Question: I am setting up a UDP socket and trying to bind what should be a valid network broadcast address to it (192.168.202.255 : 23456), but 'bind' fails with error <URL>. If I use a localhost broadcast address, 127.0.0.255, it succeeds.
<URL>." But I this address, 192.168.202.255, should be a valid broadcast address because of the following entry when running 'ipconfig':

What might be the problem?
## Code
I am new to Winsock programming and am probably making an elementary error, but I can't find it. The code I have so far is:
'''
m_ulAddress = ParseIPAddress(strAddress);
// Winsock 2.2 is supported in XP
const WORD wVersionRequested = MAKEWORD(2, 2);
WSADATA oWSAData;
const int iError = WSAStartup(wVersionRequested, &oWSAData);
if (iError != 0) {
PrintLine(L"Error starting the network connection: WSAStartup error " + IntToStr(iError));
} else if (LOBYTE(oWSAData.wVersion) != 2 || HIBYTE(oWSAData.wVersion) != 2) {
PrintLine(L"Error finding version 2.2 of Winsock; got version " + IntToStr(LOBYTE(oWSAData.wVersion)) + L"." + IntToStr(HIBYTE(oWSAData.wVersion)));
} else {
m_oSocket = socket(AF_INET, SOCK_DGRAM /*UDP*/, IPPROTO_UDP);
if (m_oSocket == INVALID_SOCKET) {
PrintLine(L"Error creating the network socket");
} else {
// Socket needs to be able to send broadcast messages
int iBroadcast = true; // docs say int sized, but boolean values
if (setsockopt(m_oSocket, SOL_SOCKET, SO_BROADCAST, (const char*)&iBroadcast, sizeof(iBroadcast)) != 0) {
PrintLine(L"Error setting socket to allow broadcast addresses; error " + IntToStr(WSAGetLastError()));
} else {
m_oServer.sin_family = AF_INET;
m_oServer.sin_port = m_iPort;
m_oServer.sin_addr.S_un.S_addr = m_ulAddress;
// !!! This is the failing call
if (bind(m_oSocket, (sockaddr*)&m_oServer, sizeof(m_oServer)) == -1) {
PrintLine(L"Error binding address " + String(strAddress.c_str()) + L":" + IntToStr(m_iPort) + L" to socket; error " + IntToStr(WSAGetLastError()));
} else {
m_bInitialisedOk = true;
}
}
}
}
'''
## Comments
'ParseIPAddress' is a wrapper around 'inet_addr'; inspecting the value of 'm_oServer.sin_addr.S_un.S_addr' it appears to be correct. 'm_oSocket' is a 'SOCKET'. I added the call to 'setsockopt' since you can't broadcast via anything but TCP by default (see the <URL> string.
The <URL> states that "If a socket is opened, a setsockopt call is made, and then a sendto call is made, Windows Sockets performs an implicit bind function call." This implies that 'bind' is not needed at all. If I omit the call, then calling 'sendto' like so:
'''
const int iLengthBytes = strMessage.length() * sizeof(char); // Narrow string
const int iSentBytes = sendto(m_oSocket, strMessage.c_str(), iLengthBytes, 0, (sockaddr*)&m_oServer, sizeof(m_oServer));
if (iSentBytes != iLengthBytes) {
PrintLine(L"Error sending network message; error: " + IntToStr(WSAGetLastError()));
'''
fails with error 10047, <URL>
The output of 'netsh winsock show catalog' <URL> is lengthy but does include several entries mentioning UDP and IPv4.
A possible complication is that this is running in a VMWare Fusion host; Fusion does have an odd setup for networks. I also have a Cisco VPN configured running back to my office. Connecting and disconnecting this makes no difference.
One thing that seems dodgy to me is hard-casting the 'SOCKET' m_oSocket to 'sockaddr', but this seems to be normal practice for Winsock programming when I've been reading examples. Reading up it may be required since the underlying interpretation depends on the protocol family. It seems a potential source of error, but I'm not sure how to avoid it.
Any ideas? I am stumped :)
## Setup
- - <URL>-
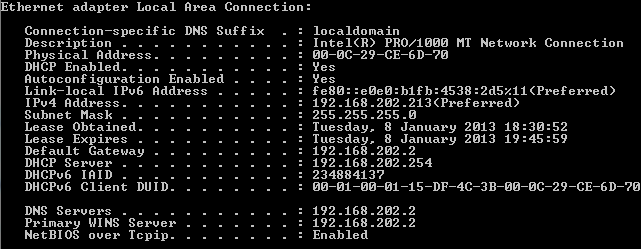
Answer: Much confusion here. I'll address it point by point for your edification, but if you just want working code, skip to the end.
> '// Winsock 2.2 is supported in XP'
Actually, <URL>. Because of that, I wouldn't bother checking 'oWSAData.wVersion' in the error case. There's basically no chance this is going to happen any more.
If broad portability is your goal, I'd target Winsock 1.1, which is <URL> for the code you show, and will let the code build and run on anything that supports Winsock, even back to Windows 3.x.
> 'm_oSocket = socket(AF_INET, SOCK_DGRAM /*UDP*/, IPPROTO_UDP);'
Bad style. You should use 'PF_INET' here instead of 'AF_INET'. They have the same value, but you're not specifying an address family ('AF') here, you're specifying a protocol family ('PF'). Also, the third parameter can safely be zero, because it's implied by the first two parameters. Again, it's just a style fix, not a functional fix.
> 'int iBroadcast = true; // docs say int sized, but boolean values'
Yup. Don't second-guess the docs and use 'bool' here. Remember, Winsock is based on BSD sockets, and that goes back to the days before C++ existed.
> 'm_oServer.sin_addr.S_un.S_addr = m_ulAddress;'
You really shouldn't be digging into the internals of the 'sockaddr_in' structure this way. The sockets API has a shortcut for that, which is shorter and hides some of the internal implementation details. It is:
> 'm_oServer.sin_addr.s_addr = m_ulAddress;'
Moving on...
> 'if (bind(m_oSocket, ...'
Although Remy is right that the 'bind()' call isn't correct, you actually don't need it at all. You can depend on your system's routing layer to send the packet out the right interface. You don't need to "help" it with a 'bind()' call.
> you can't broadcast via anything but TCP by default (see the second paragraph in sendto's Remarks);
You've misunderstood what MSDN is telling you. When you see the term "TCP/IP", it often (but not always!) includes UDP. They're using it in that generic sense here.
The MSDN bit you point to talks about TCP/IP because Winsock was created in a world when TCP/IP had not yet won the network protocol wars. They're trying to restrict the discussion to TCP/IP (UDP, really) so you don't get the idea that what they're saying applies to other network transports supported by Winsock stacks in the early days: NetBIOS, IPX, DECNet...
In fact, you can broadcast (or multicast) using UDP sockets. TCP is point-to-point, only.
> One thing that seems dodgy to me is hard-casting the SOCKET m_oSocket to sockaddr,
That's also part of the multiple network transport support in sockets. In addition to 'sockaddr_in', there's 'sockaddr_ipx' for IPX, 'sockaddr_dn' for DECnet... Winsock is a C API, not a C++ API, so we can't subclass 'sockaddr' and pass a reference to the base class, or create function overloads for each of the variations. This trick of casting structures is a typical C way to get a kind of polymorphism.
Here's a working example, which builds with <URL>, 'g++ foo.cpp -o foo.exe -lwsock32':
'''
#include <winsock.h>
#include <iostream>
#include <string.h>
using namespace std;
int main(int argc, char* argv[])
{
WSADATA wsa;
if (WSAStartup(MAKEWORD(1, 1), &wsa)) {
cerr << "Failed to init Winsock!" << endl;
return 1;
}
// Get datagram socket to send message on
SOCKET sd = socket(PF_INET, SOCK_DGRAM, 0);
if (sd < 0) {
cerr << "socket() failed: " << WSAGetLastError() << endl;
return 1;
}
// Enable broadcasts on the socket
int bAllow = 1;
if (setsockopt(sd, SOL_SOCKET, SO_BROADCAST, (char*)&bAllow,
sizeof(bAllow)) < 0) {
cerr << "setsockopt() failed: " << WSAGetLastError() << endl;
closesocket(sd);
return 1;
}
// Broadcast the request
string msg = "Hello, world!";
const int kMsgLen = msg.length();
struct sockaddr_in sin;
memset(&sin, 0, sizeof(sin));
const uint16_t kPort = 54321;
sin.sin_port = htons(kPort);
sin.sin_family = AF_INET;
if (argc == 1) {
sin.sin_addr.s_addr = INADDR_BROADCAST;
}
else if ((sin.sin_addr.s_addr = inet_addr(argv[1])) == INADDR_NONE) {
cerr << "Couldn't parse IP '" << argv[1] << "'!" << endl;
}
int nBytes = sendto(sd, msg.c_str(), kMsgLen, 0,
(sockaddr*)&sin, sizeof(struct sockaddr_in));
closesocket(sd);
// How well did that work out, then?
if (nBytes < 0) {
cerr << "sendto() IP " << inet_ntoa(sin.sin_addr) <<
" failed" << WSAGetLastError() << endl;
return 1;
}
else if (nBytes < kMsgLen) {
cerr << "WARNING: Short send, " << nBytes << " bytes! "
"(Expected " << kMsgLen << ')' << endl;
return 1;
}
else {
cerr << "Sent " << kMsgLen << "-byte msg to " <<
inet_ntoa(sin.sin_addr) << ':' << kPort << '.' << endl;
}
return 0;
}
'''
It sends to 255.255.255.255 ('INADDR_BROADCAST') by default, but if you pass a directed broadcast IP (such as your 192.168.202.255 value) as the first parameter, it will use that instead.